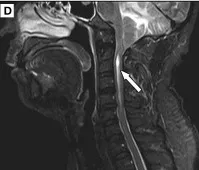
(A-D) Results of preoperative MRI. Patchy long T1 and long T2 signal intensities existed in the bilateral cerebellar hemispheres and vermis. Solid/cystic confounding signal intensities were observed in the enhanced lesion of right cerebellar hemisphere. The solid portion showed iso-T1 and T2 signal intensities, while cystic portion was long T1 and long T2 signal intensities. Enhanced scanning showed remarkable enhancement in solid portion and no enhancement in cystic portion of the mass. The brain stem was compressed, and the fourth ventricle became narrow. The supratentorial ventricle system expanded, with the tonsillar hernia intruded into the spinal canal. The central canal of the cervical cord expanded and strip-shaped long T1 and long T2 signal intensities was found at the level of C2-C6.
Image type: radiology (mri)